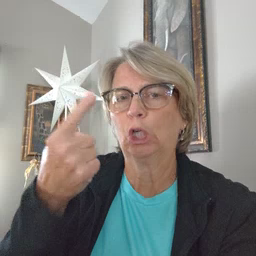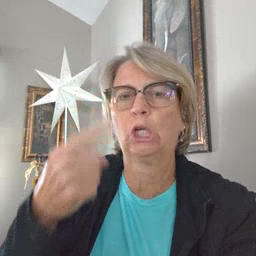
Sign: first